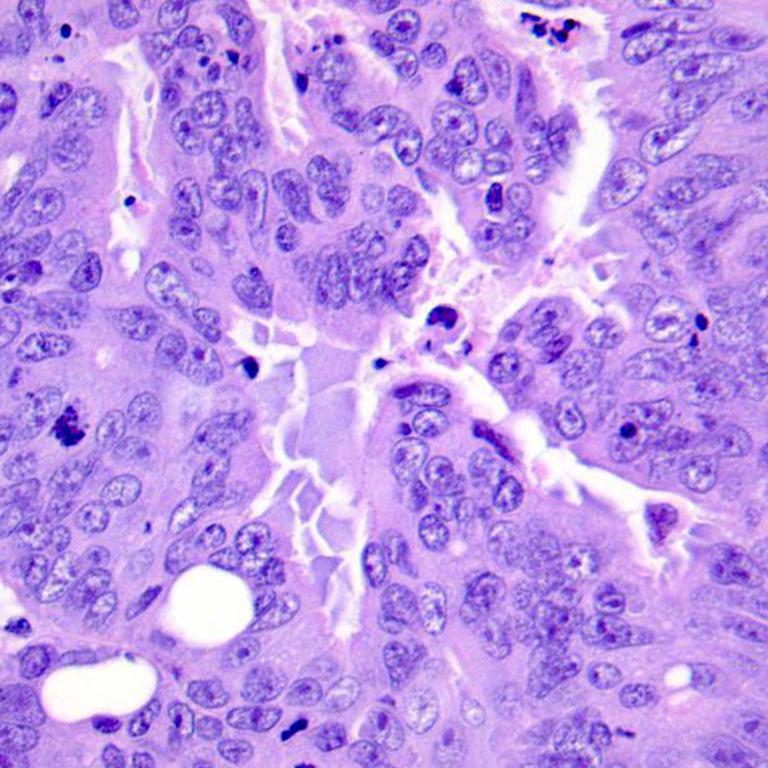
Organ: colon
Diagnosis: adenocarcinomas